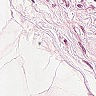
Metastatic tissue present: no